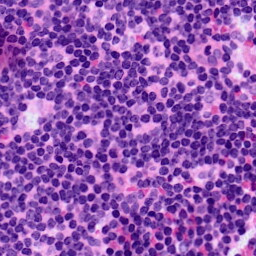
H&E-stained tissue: LymphNode